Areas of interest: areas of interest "Shopping Mall"
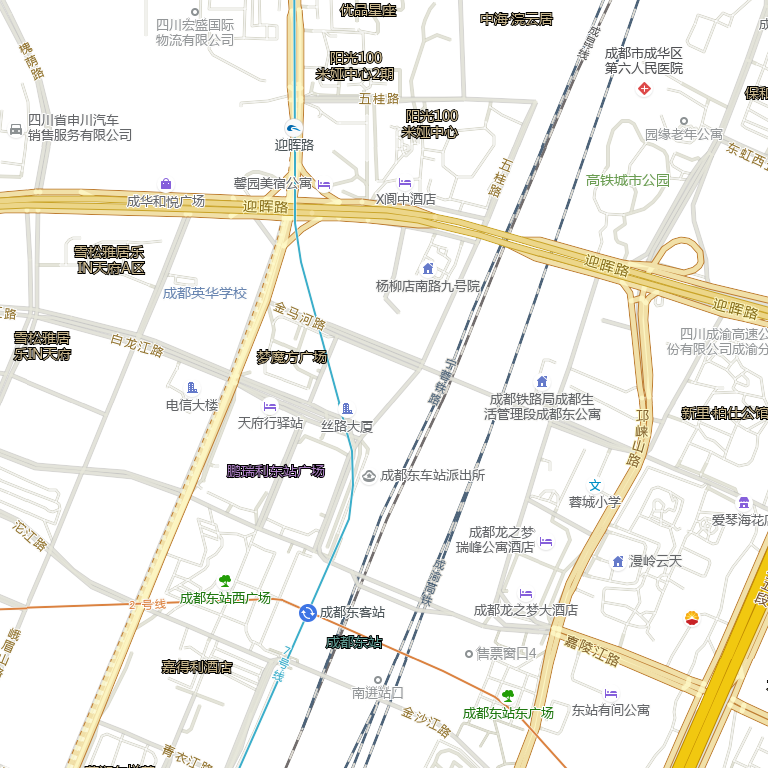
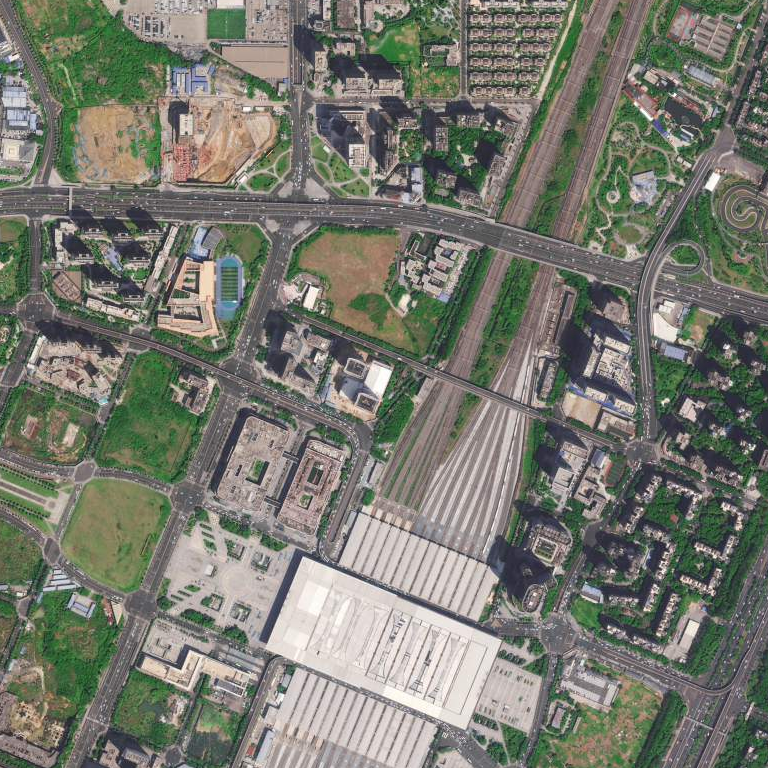